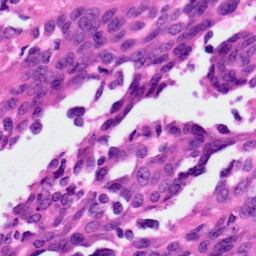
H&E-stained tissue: Ovarian